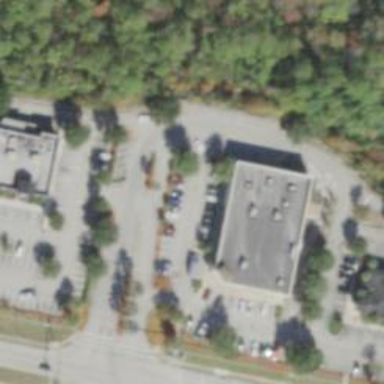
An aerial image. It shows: Pharmacy providing healthcare services.